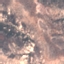
Land use / land cover: HerbaceousVegetation